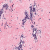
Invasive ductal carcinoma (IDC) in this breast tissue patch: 0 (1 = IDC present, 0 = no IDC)